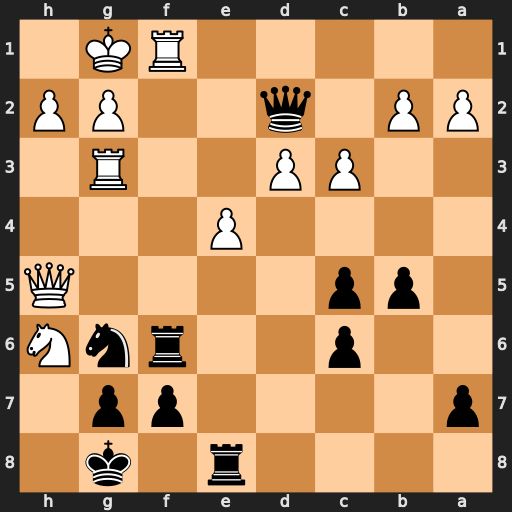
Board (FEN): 4r1k1/p4pp1/2p2rnN/1pp4Q/4P3/2PP2R1/PP1q2PP/5RK1
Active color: b
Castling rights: -
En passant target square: -
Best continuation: Qxh6 Qxh6 Rxf1+ Kxf1 gxh6